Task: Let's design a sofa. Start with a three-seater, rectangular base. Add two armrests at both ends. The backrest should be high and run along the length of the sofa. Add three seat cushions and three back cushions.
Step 491:
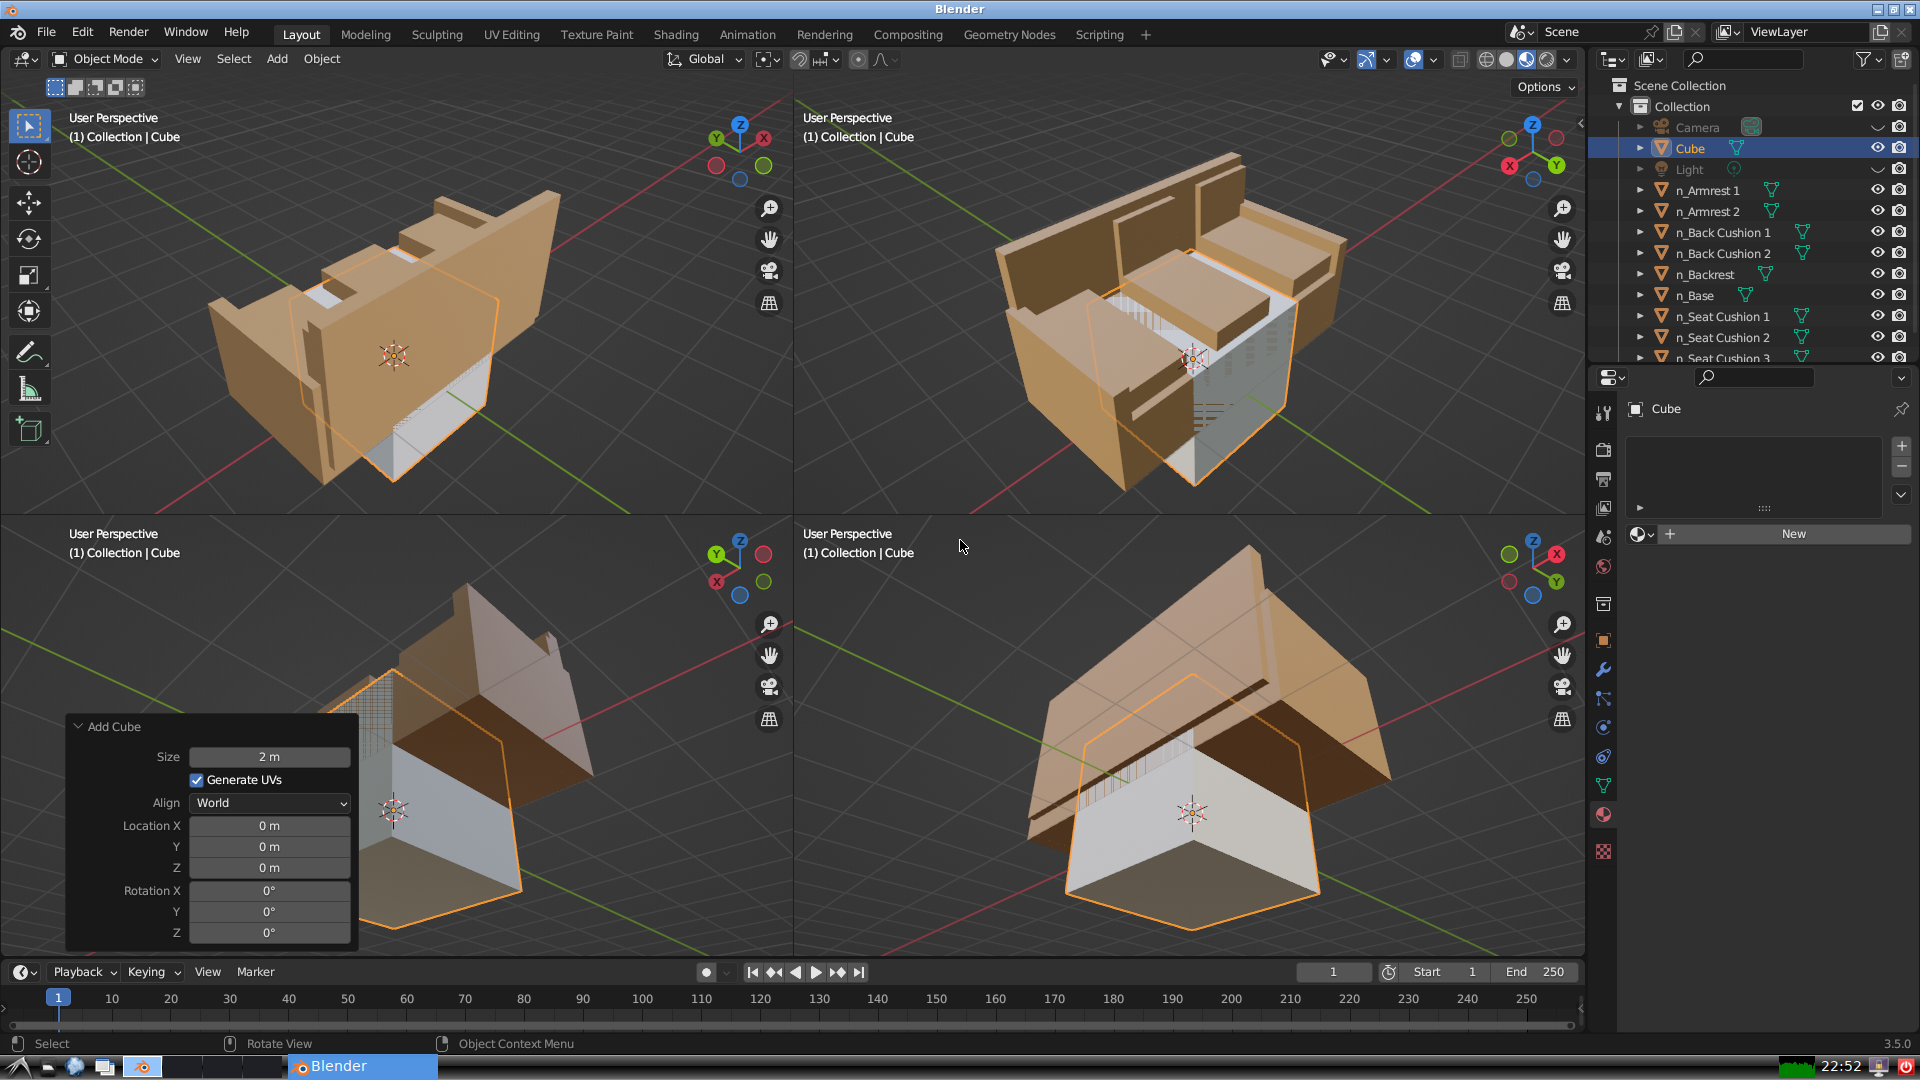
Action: {"key_press": ['Ctrl, Home']}